Question: I need to create an ellipse like below with custom colors.

I'm using <URL> library to achieve this.
What i've done is :
I've created 6 different transparent images for each section.
And trying to create a canvas and then masking other layer on it but the result is not as expected.
I'm able to color only the first section of the image through this process.
'''
Image::configure(array('driver' => 'gd'));
$img = Image::canvas(150,104,'#000')->insert(WWW_ROOT.DS.IMAGES_URL.'test/masks/1.png');
$img->mask(WWW_ROOT.DS.IMAGES_URL.'test/masks/2.png', true);
$img->mask(WWW_ROOT.DS.IMAGES_URL.'test/masks/3.png', true);
$img->mask(WWW_ROOT.DS.IMAGES_URL.'test/masks/4.png', true);
$img->mask(WWW_ROOT.DS.IMAGES_URL.'test/masks/5.png', true);
$img->mask(WWW_ROOT.DS.IMAGES_URL.'test/masks/6.png', true);
$img->save(WWW_ROOT.DS.IMAGES_URL.'test/test.png');
echo $img->response();
'''
I need help to create the above Custom Color image or any other options to achieve this.
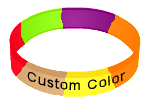
Answer: Finally I was able to achieve the desired result.
What i've done is :
Used this <URL>.
After getting coordinates for each region I created the desired image using <URL>.
Thanks to all for your help, maybe this can help someone else.